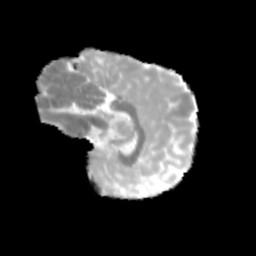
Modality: MD
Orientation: sagittal
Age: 10
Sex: female
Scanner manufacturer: siemens
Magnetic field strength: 3 T
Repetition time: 3.8 s
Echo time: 0.07 s